Interaction volume radius: 5 \u00c5
Interaction volume height: 10 \u00c5
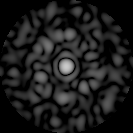
Disorder parameter: 0.8699